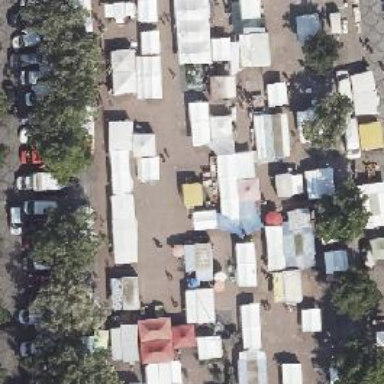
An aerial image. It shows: Marketplace.